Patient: sex M, age 54
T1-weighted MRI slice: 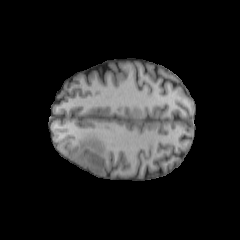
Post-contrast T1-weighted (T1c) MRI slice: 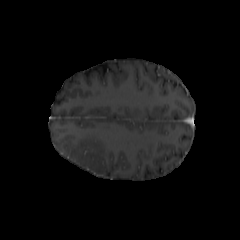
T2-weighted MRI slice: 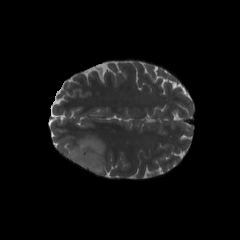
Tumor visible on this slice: yes
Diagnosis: Astrocytoma, IDH-wildtype
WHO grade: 3